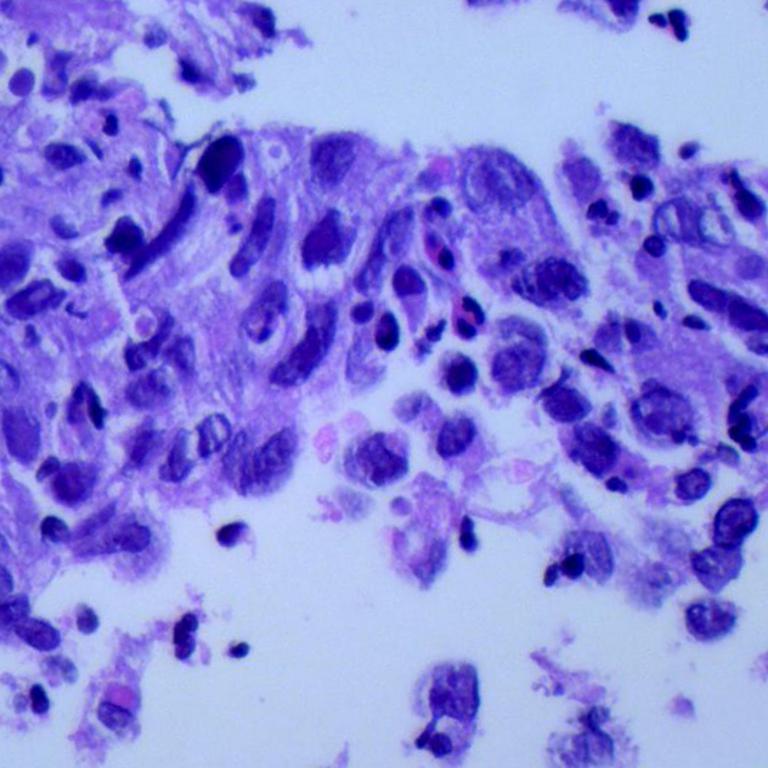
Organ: lung
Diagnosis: adenocarcinomas